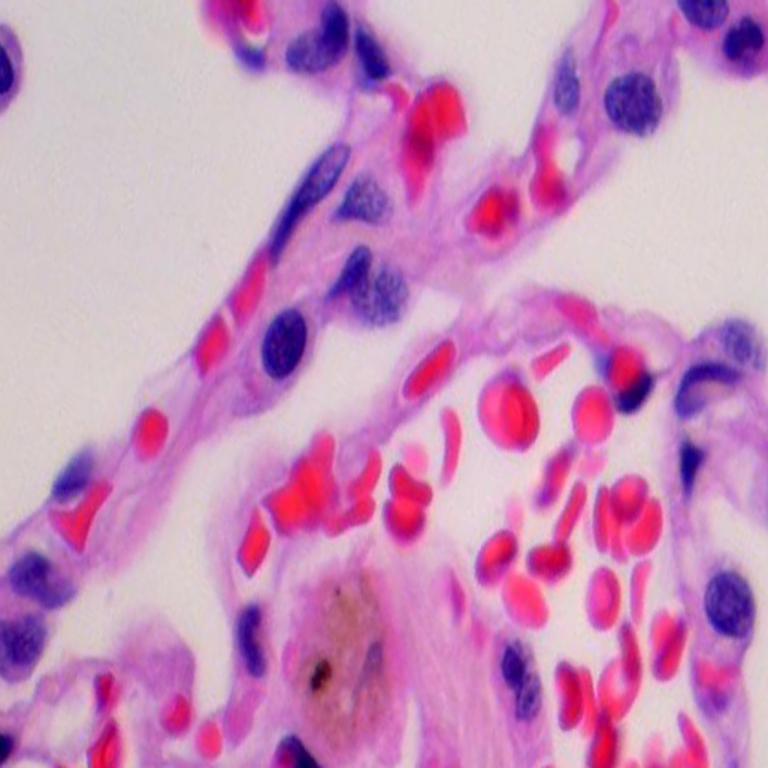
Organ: lung
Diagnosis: benign